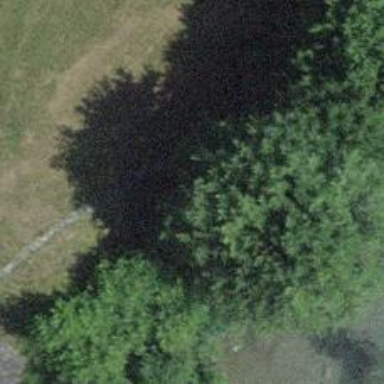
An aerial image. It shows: Hedge barrier.